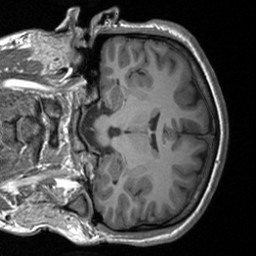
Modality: T1w
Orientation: coronal
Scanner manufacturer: siemens
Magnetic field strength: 3 T
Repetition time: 1.9 s
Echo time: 0.00226 s